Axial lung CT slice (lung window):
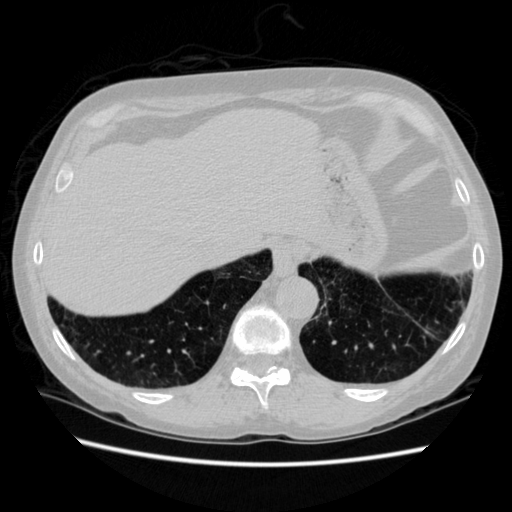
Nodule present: no